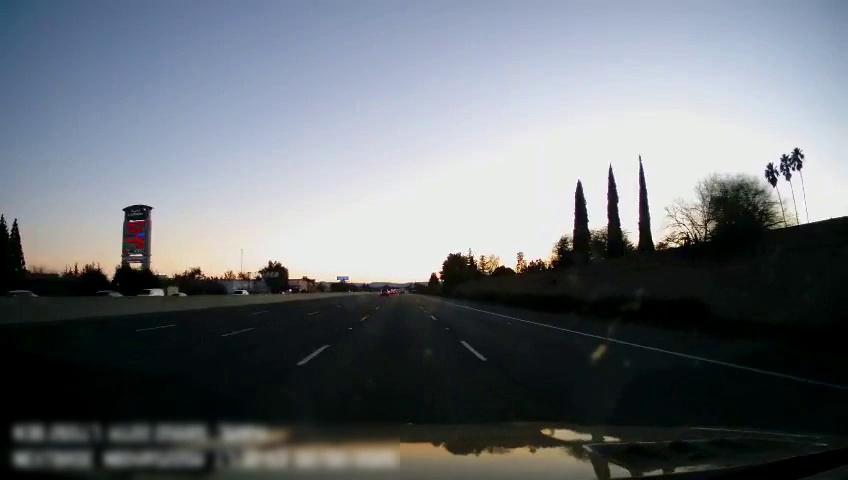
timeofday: Day
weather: Sunny
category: Drivable Space
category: Vehicles | Car
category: Vehicles | Car
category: Vehicles | Van
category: Vehicles | Car
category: Vehicles | SUV
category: Lanes | Current Lane
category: Lanes | Alternate Lane
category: Lanes | Alternate Lane
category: Lanes | Current Lane
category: Lanes | Alternate Lane
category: Lanes | Alternate Lane